Question: I have a web-based system that reads a sheet of an excel file (each sheet uploaded is 6 rows-5 columns) like this:

Below is the code I'm using (for demonstration purposes I've set static values for the $entry but its real code would be for example '$entry1=$objTpl->getActiveSheet()->getCell('A2')->getValue();'
'''
$con=mysqli_connect("localhost","root","","view");
if(isset($_POST['submit']))
{
$entry1 = 1;
$entry2 = 2;
$entry3 = 3;
$entry4 = 4;
$entry5 = 5;
$entry6 = 1;
$entry7 = 2;
$entry8 = 0;
$entry9 = 4;
$entry10 = 0;
$entry11 = 0;
$entry12 = 2;
$entry13 = 3;
$entry14 = 4;
$entry15 = 0;
$entry16 = 1;
$entry17 = 2;
$entry18 = 0;
$entry19 = 0;
$entry20 = 5;
$entry21 = 1;
$entry22 = 0;
$entry23 = 3;
$entry24 = 0;
$entry25 = 5;
if($entry1 != 0 || !empty($entry1))
{
mysqli_query($con,"INSERT INTO viewer(base_id,name,value) VALUES('1','entry1','$entry1')");
}
if($entry2 != 0 || !empty($entry2))
{
mysqli_query($con,"INSERT INTO viewer(base_id,name,value) VALUES('1','entry2','$entry2')");
}
if($entry3 != 0 || !empty($entry3))
{
mysqli_query($con,"INSERT INTO viewer(base_id,name,value) VALUES('1','entry3','$entry3')");
}
if($entry4 != 0 || !empty($entry4))
{
mysqli_query($con,"INSERT INTO viewer(base_id,name,value) VALUES('1','entry4','$entry4')");
}
if($entry5 != 0 || !empty($entry5))
{
mysqli_query($con,"INSERT INTO viewer(base_id,name,value) VALUES('1','entry5','$entry5')");
}
if($entry6 != 0 || !empty($entry6))
{
mysqli_query($con,"INSERT INTO viewer(base_id,name,value) VALUES('1','entry6','$entry6')");
}
if($entry7 != 0 || !empty($entry7))
{
mysqli_query($con,"INSERT INTO viewer(base_id,name,value) VALUES('1','entry7','$entry7')");
}
if($entry8 != 0 || !empty($entry8))
{
mysqli_query($con,"INSERT INTO viewer(base_id,name,value) VALUES('1','entry8','$entry8')");
}
if($entry9 != 0 || !empty($entry9))
{
mysqli_query($con,"INSERT INTO viewer(base_id,name,value) VALUES('1','entry9','$entry9')");
}
if($entry10 != 0 || !empty($entry10))
{
mysqli_query($con,"INSERT INTO viewer(base_id,name,value) VALUES('1','entry10','$entry10')");
}
if($entry11 != 0 || !empty($entry11))
{
mysqli_query($con,"INSERT INTO viewer(base_id,name,value) VALUES('1','entry11','$entry11')");
}
if($entry12 != 0 || !empty($entry12))
{
mysqli_query($con,"INSERT INTO viewer(base_id,name,value) VALUES('1','entry12','$entry12')");
}
if($entry13 != 0 || !empty($entry13))
{
mysqli_query($con,"INSERT INTO viewer(base_id,name,value) VALUES('1','entry13','$entry13')");
}
if($entry14 != 0 || !empty($entry14))
{
mysqli_query($con,"INSERT INTO viewer(base_id,name,value) VALUES('1','entry14','$entry14')");
}
if($entry15 != 0 || !empty($entry15))
{
mysqli_query($con,"INSERT INTO viewer(base_id,name,value) VALUES('1','entry15','$entry15')");
}
if($entry16 != 0 || !empty($entry16))
{
mysqli_query($con,"INSERT INTO viewer(base_id,name,value) VALUES('1','entry16','$entry16')");
}
if($entry17 != 0 || !empty($entry17))
{
mysqli_query($con,"INSERT INTO viewer(base_id,name,value) VALUES('1','entry17','$entry17')");
}
if($entry18 != 0 || !empty($entry18))
{
mysqli_query($con,"INSERT INTO viewer(base_id,name,value) VALUES('1','entry18','$entry18')");
}
if($entry19 != 0 || !empty($entry19))
{
mysqli_query($con,"INSERT INTO viewer(base_id,name,value) VALUES('1','entry19','$entry19')");
}
if($entry20 != 0 || !empty($entry20))
{
mysqli_query($con,"INSERT INTO viewer(base_id,name,value) VALUES('1','entry20','$entry20')");
}
if($entry21 != 0 || !empty($entry21))
{
mysqli_query($con,"INSERT INTO viewer(base_id,name,value) VALUES('1','entry21','$entry21')");
}
if($entry22 != 0 || !empty($entry22))
{
mysqli_query($con,"INSERT INTO viewer(base_id,name,value) VALUES('1','entry22','$entry22')");
}
if($entry23 != 0 || !empty($entry23))
{
mysqli_query($con,"INSERT INTO viewer(base_id,name,value) VALUES('1','entry23','$entry23')");
}
if($entry24 != 0 || !empty($entry24))
{
mysqli_query($con,"INSERT INTO viewer(base_id,name,value) VALUES('1','entry24','$entry24')");
}
if($entry25 != 0 || !empty($entry25))
{
mysqli_query($con,"INSERT INTO viewer(base_id,name,value) VALUES('1','entry25','$entry25')");
}
}
?>
'''
I do have a couple of questions:
1. Would it be possible to have all of these statements into one?
2. Are there any significant performance changes when doing one big query rather than multiple ones?
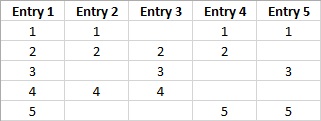
Answer: Yes, you can do this with a single SQL statement. It would work like this. You can string together as many sets of (val, val, val) as you want. (There's a limit on the string length of the overall query, but it's quite large in MySQL).
'''
INSERT INTO viewer(base_id,name,value) VALUES
('1','entry1','$entry1'),
('1','entry2','$entry2'),
('1','entry3','$entry3')
'''
If you're inserting stuff into an InnoDB table, you get quite a lot of performance boost by doing this when your connection is in autocommit mode. That's because you commit all the rows in the insert together, and commit has an overhead.
In php, if you have an array $values, each element of which contains a text string like '(1,'val','val')' you can use this code to create your query string.
'''
$sqlstart = 'INSERT INTO viewer(base_id,name,value) VALUES ';
$sql = sqlstart . implode(',' , $values);
'''
This puts commas but not after the elements of the $values array. <URL>.
So, your code might look like this:
'''
$values = array(); /* make an empty array */
if ($entry1 != 0 || !empty($entry1)) {
$values[] = "('1','entry1','$entry1')"; /* append to array */
}
if ($entry2 != 0 || !empty($entry2)) {
$values[] = "('1','entry2','$entry2')";
}
/* etc etc for the rest of your $entry values */
$sqlstart = 'INSERT INTO viewer(base_id,name,value) VALUES ';
$sql = sqlstart . implode(',' , $values);
'''
(Please beware of SQL insertion exploits).